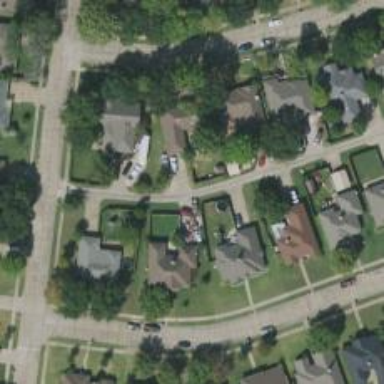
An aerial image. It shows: Alley classified as service road.